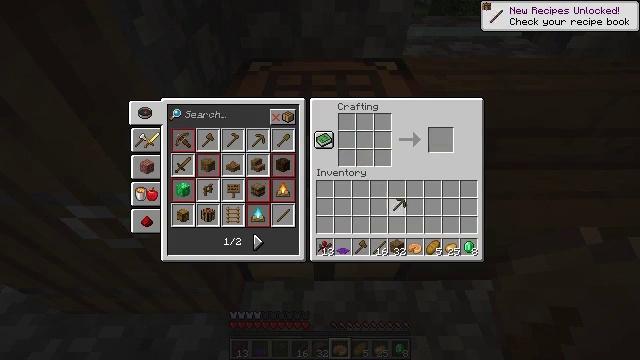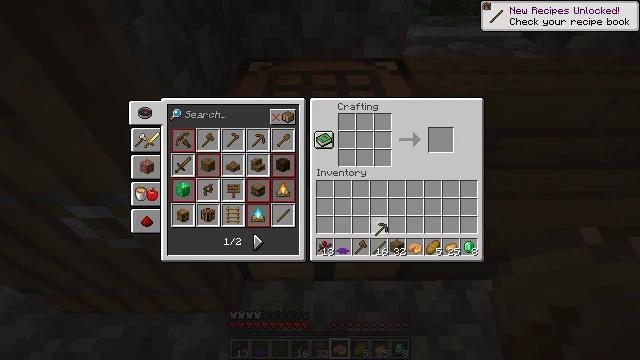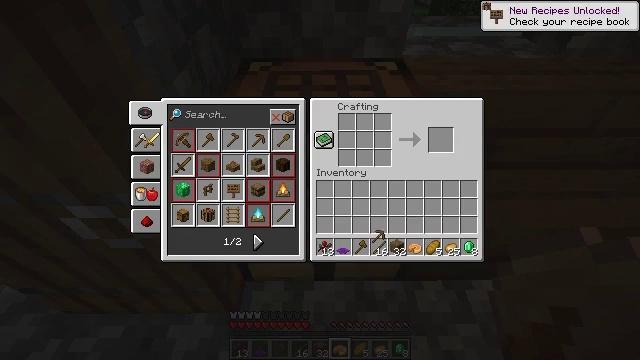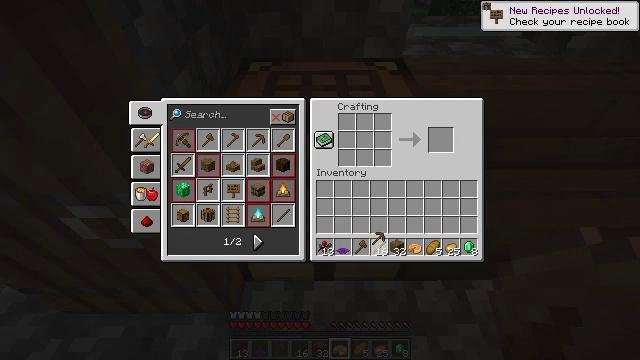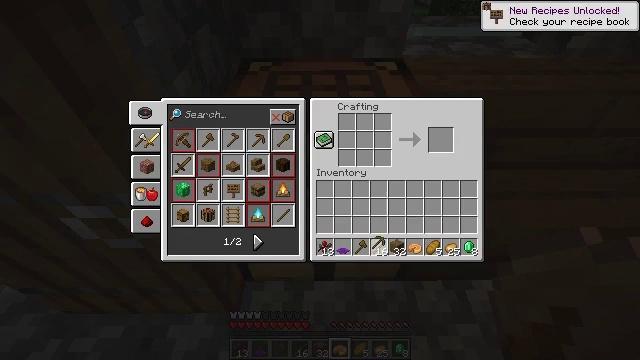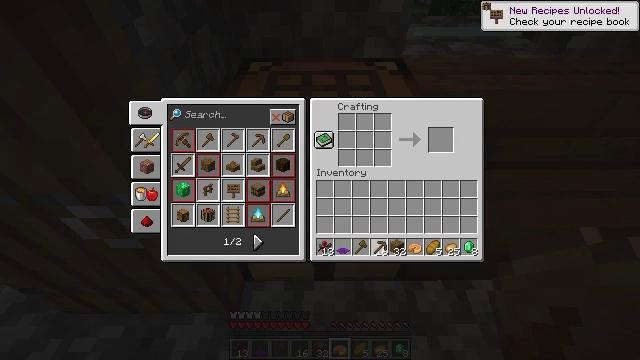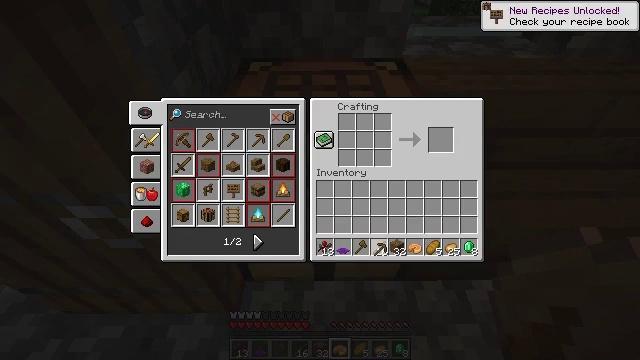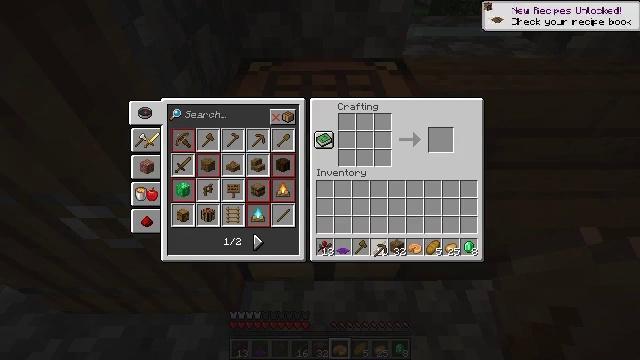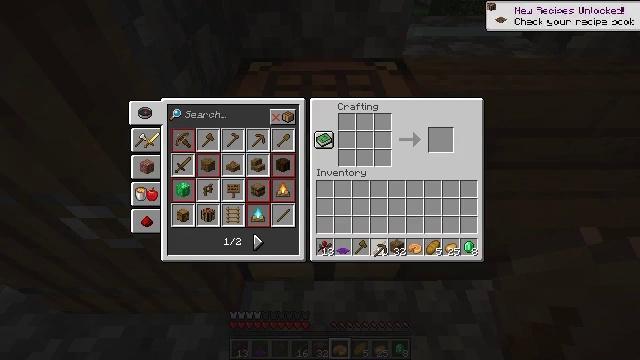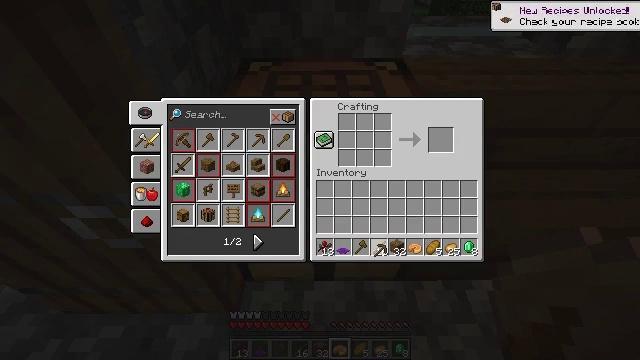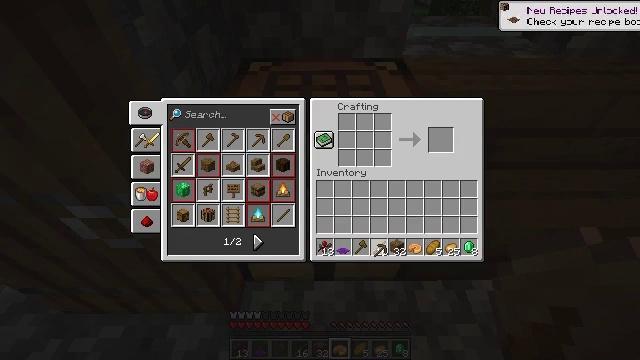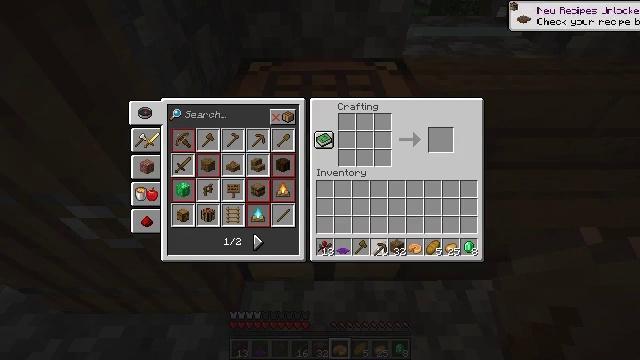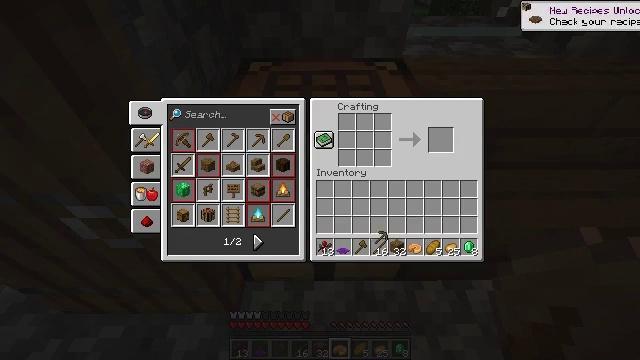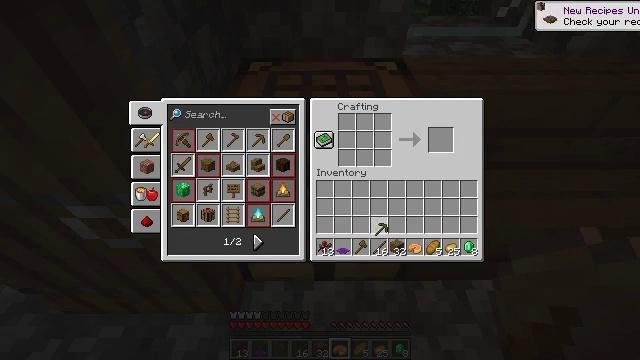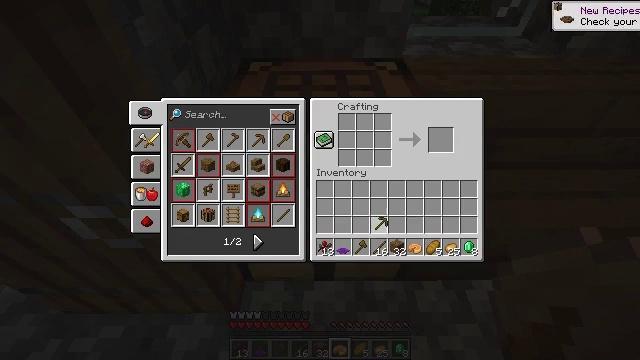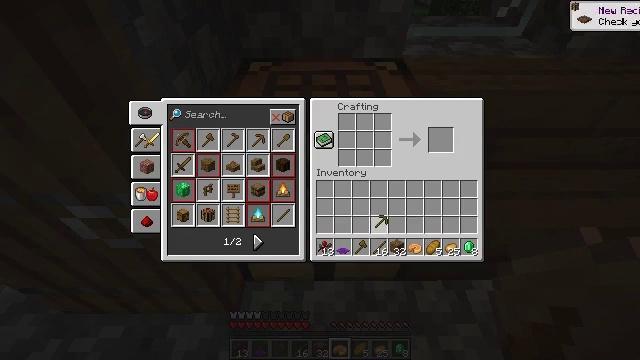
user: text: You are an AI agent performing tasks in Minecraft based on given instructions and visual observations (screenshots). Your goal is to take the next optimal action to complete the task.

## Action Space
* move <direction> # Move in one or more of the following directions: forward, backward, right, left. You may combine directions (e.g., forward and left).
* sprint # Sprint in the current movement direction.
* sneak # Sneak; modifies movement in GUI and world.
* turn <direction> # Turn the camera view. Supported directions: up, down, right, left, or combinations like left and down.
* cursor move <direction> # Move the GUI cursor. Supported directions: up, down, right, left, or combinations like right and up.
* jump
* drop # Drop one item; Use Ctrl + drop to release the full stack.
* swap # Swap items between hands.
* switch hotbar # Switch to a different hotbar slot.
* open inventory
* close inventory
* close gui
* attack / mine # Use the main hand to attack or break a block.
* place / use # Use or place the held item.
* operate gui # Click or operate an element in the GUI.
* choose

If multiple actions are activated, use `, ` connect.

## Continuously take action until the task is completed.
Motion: motion action
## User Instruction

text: Drop a pumpkin pie.
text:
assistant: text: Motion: cursor move left and down, open gui
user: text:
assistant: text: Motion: cursor move down
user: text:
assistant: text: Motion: no_op
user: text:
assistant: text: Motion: no_op
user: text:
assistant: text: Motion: no_op
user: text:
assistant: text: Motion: no_op
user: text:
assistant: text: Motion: no_op
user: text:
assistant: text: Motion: no_op
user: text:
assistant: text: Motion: operate gui
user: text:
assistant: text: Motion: operate gui
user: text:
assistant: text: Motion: operate gui
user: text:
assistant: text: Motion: cursor move up
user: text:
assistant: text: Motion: cursor move up
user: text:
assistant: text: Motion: no_op
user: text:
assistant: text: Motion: no_op
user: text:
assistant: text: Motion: no_op
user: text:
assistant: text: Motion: operate gui
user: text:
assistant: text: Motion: operate gui
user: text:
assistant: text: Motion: operate gui
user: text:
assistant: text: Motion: operate gui
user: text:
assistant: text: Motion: no_op
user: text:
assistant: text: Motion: no_op
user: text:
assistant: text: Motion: no_op
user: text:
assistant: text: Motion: no_op
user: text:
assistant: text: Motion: no_op
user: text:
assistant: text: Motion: no_op
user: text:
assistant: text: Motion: no_op
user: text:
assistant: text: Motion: no_op
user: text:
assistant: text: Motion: cursor move down
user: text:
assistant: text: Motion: no_op